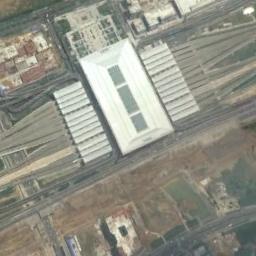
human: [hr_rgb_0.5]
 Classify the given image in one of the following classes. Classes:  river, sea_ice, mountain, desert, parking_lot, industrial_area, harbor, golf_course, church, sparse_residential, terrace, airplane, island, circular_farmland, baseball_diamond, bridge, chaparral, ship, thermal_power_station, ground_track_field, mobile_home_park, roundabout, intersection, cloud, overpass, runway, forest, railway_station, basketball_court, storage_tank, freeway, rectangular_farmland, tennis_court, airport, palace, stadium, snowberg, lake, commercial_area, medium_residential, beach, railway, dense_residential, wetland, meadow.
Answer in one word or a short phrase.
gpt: railway_station